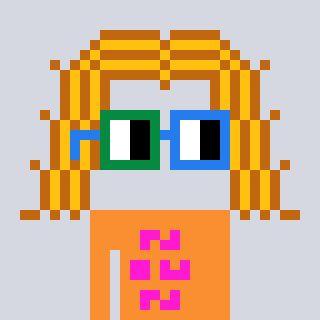
a pixel art character with square green and blue glasses, a hair-shaped head and a orange-colored body on a cool background